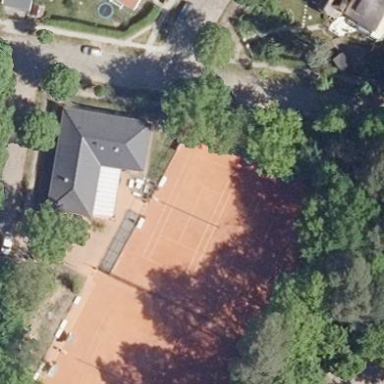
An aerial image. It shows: Clay tennis court in leisure land pitch.